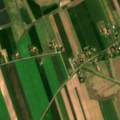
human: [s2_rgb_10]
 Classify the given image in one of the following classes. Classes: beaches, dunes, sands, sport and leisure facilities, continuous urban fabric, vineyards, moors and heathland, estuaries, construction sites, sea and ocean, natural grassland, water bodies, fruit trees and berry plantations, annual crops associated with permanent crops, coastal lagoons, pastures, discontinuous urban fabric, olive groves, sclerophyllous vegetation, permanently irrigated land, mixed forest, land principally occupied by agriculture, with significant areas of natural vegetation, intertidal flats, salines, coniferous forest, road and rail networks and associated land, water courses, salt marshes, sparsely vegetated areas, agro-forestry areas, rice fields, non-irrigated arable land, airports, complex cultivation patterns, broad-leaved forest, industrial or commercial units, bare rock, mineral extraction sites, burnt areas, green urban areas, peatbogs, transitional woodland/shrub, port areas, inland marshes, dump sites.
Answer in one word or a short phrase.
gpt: non-irrigated arable land, pastures, complex cultivation patterns